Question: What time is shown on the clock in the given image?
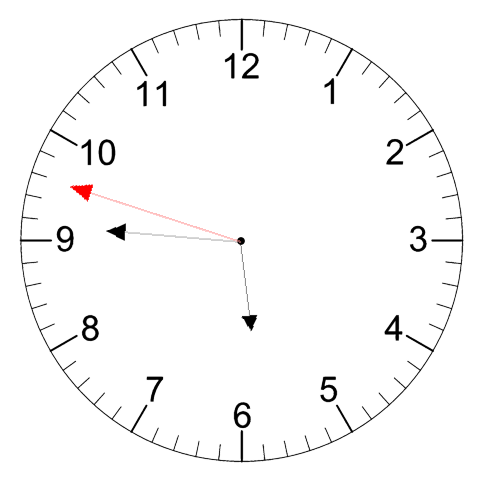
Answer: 05:45:48